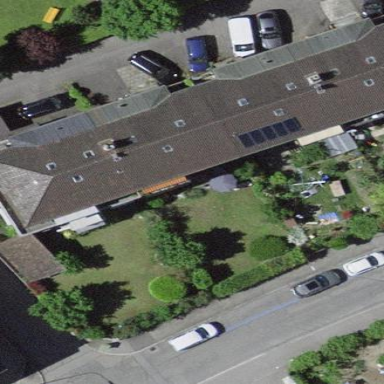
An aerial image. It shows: Building with hipped roof shape.